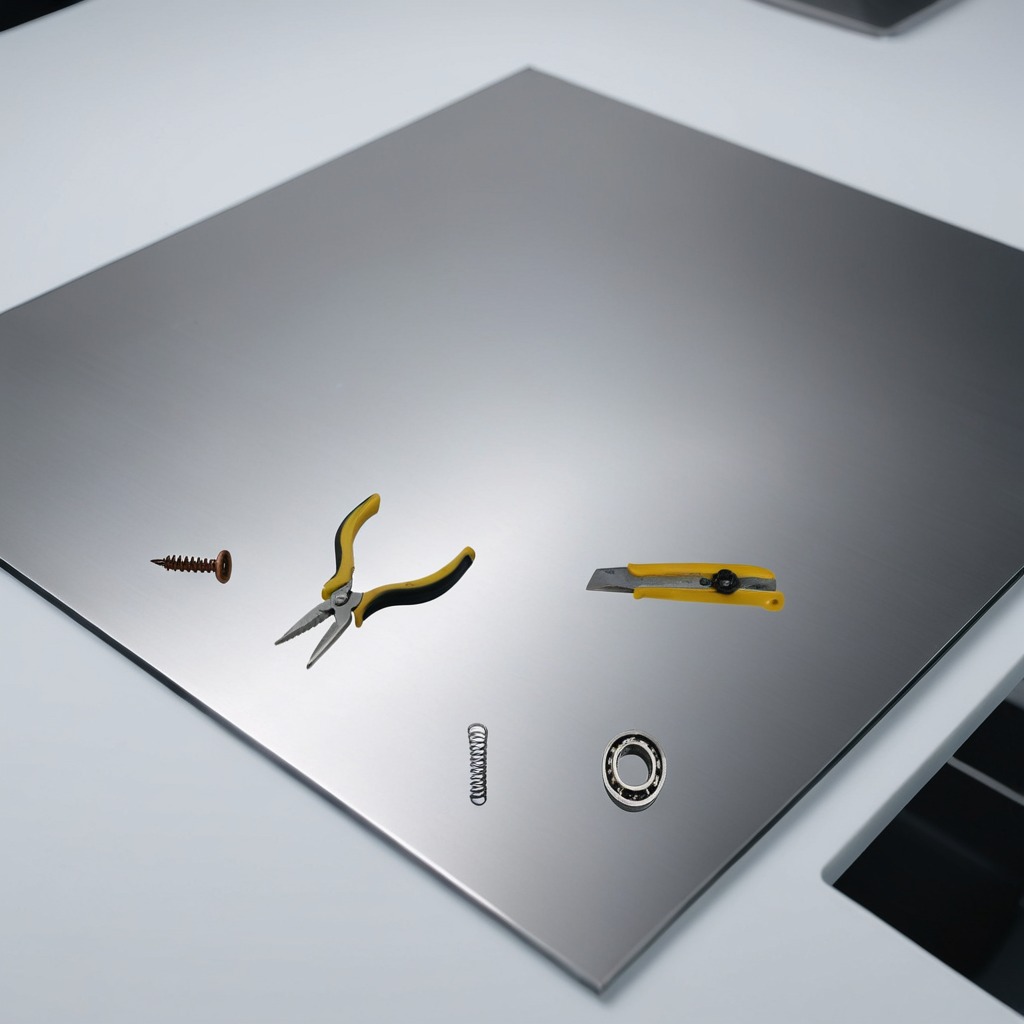
A ball bearing, pliers, screwdriver, and spring are lying on the stainless steel table.